Interaction volume radius: 10 \u00c5
Interaction volume height: 15 \u00c5
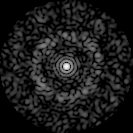
Disorder parameter: 0.8038